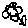
Label: flower